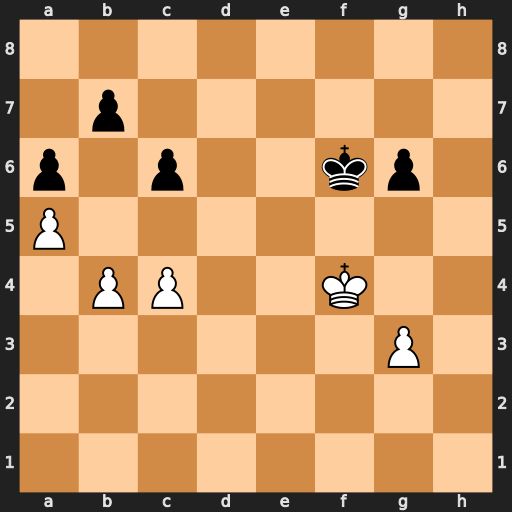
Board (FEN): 8/1p6/p1p2kp1/P7/1PP2K2/6P1/8/8
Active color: w
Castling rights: -
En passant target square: -
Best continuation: Kg4 c5 bxc5 Ke5 Kg5